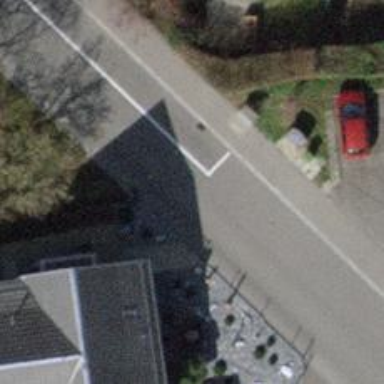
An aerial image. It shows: Residential road with asphalt surface. Parallel on-street parking lane is located on the left side of the road with sidewalk also on the left side.